Field crop: tomato
Growth stage: 1
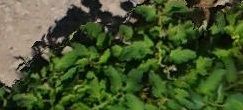
Species: tomato